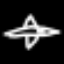
Label: airplane